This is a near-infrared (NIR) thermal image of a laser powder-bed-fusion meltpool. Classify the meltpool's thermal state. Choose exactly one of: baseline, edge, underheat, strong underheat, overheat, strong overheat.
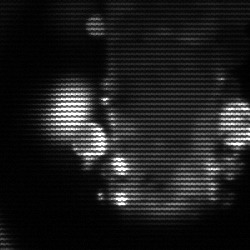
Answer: strong underheat